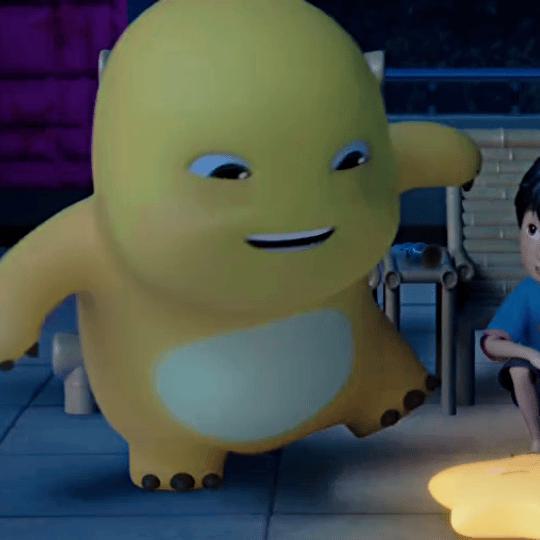
Label: nailong